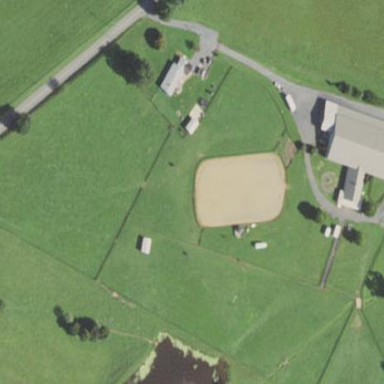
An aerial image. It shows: Farmyard area.